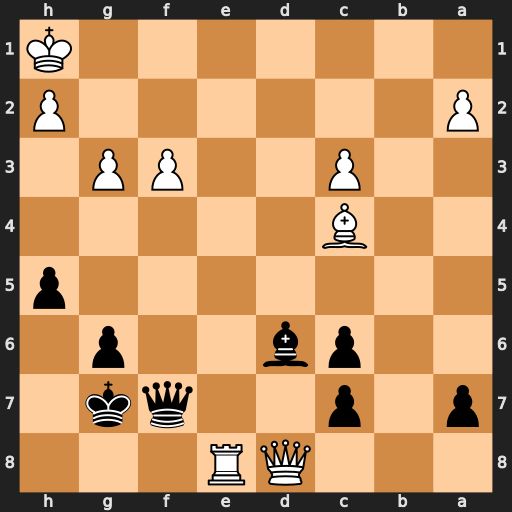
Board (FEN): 3QR3/p1p2qk1/2pb2p1/7p/2B5/2P2PP1/P6P/7K
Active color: b
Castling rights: -
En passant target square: -
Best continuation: Qxf3+ Kg1 Bc5+ Qd4+ Bxd4+